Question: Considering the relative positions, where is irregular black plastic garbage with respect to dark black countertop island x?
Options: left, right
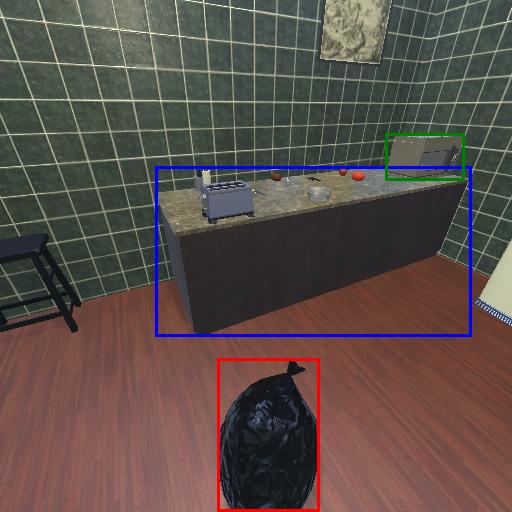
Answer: left